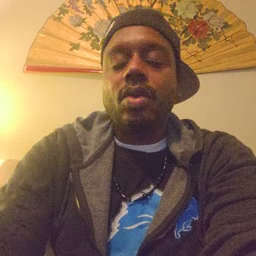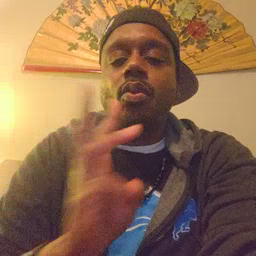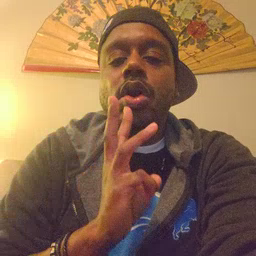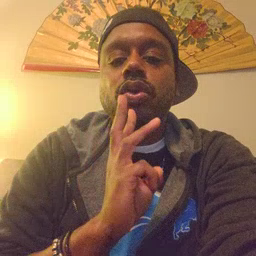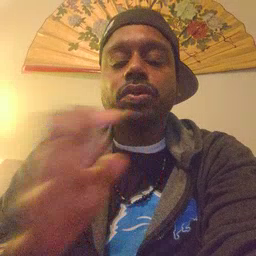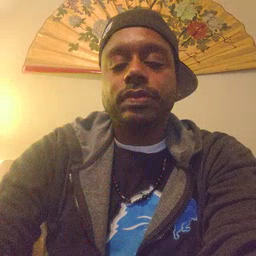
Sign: water